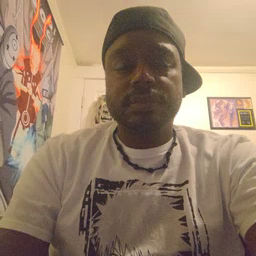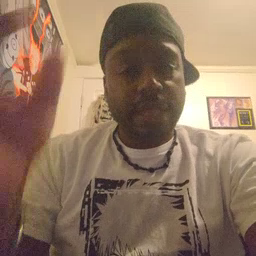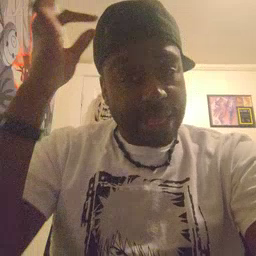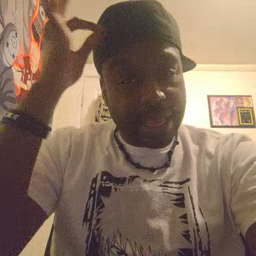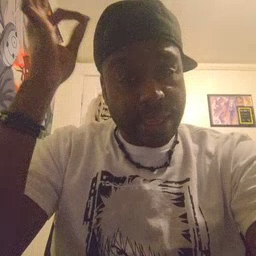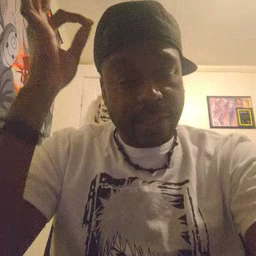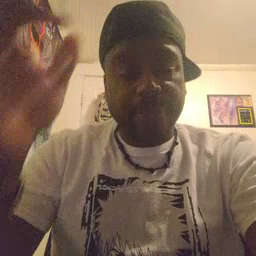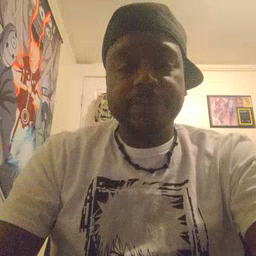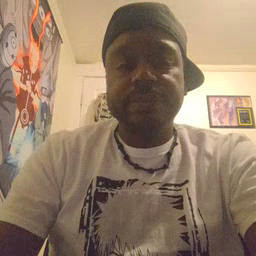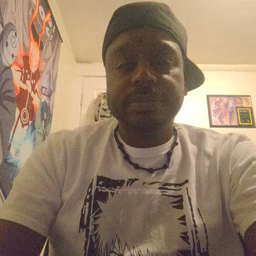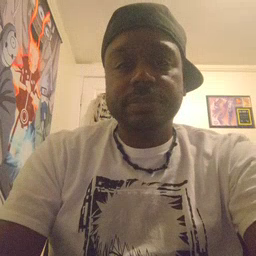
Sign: hair